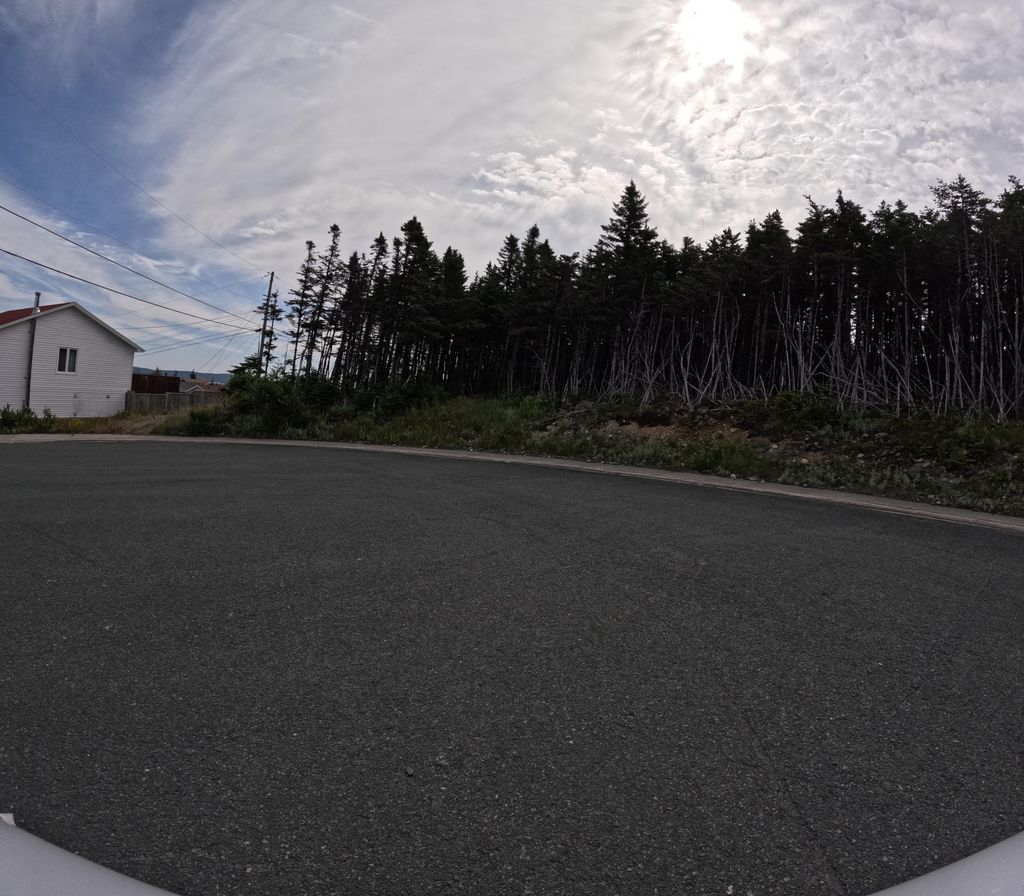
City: st_johns